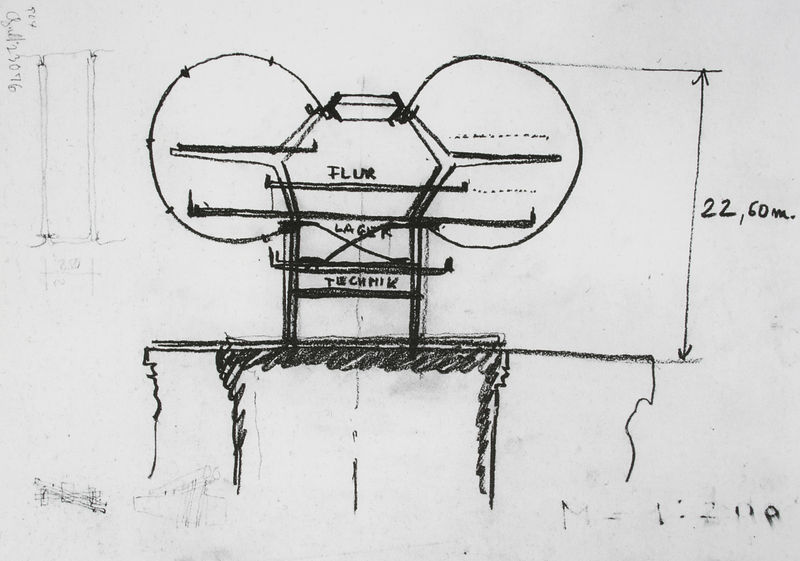
Titel: Entwurfszeichnung für die Erweiterung der staatlichen Kunstakademie Düsseldorf, Schnitt durch den Röhrenaufbau
Künstler: Karl Wimmenauer
Standort: Düsseldorf
Institution: Staatliche Kunstakademie
Schlagwörter: skizze, zeichnung, schrift, kreise, entwurf, pfeile, massangaben